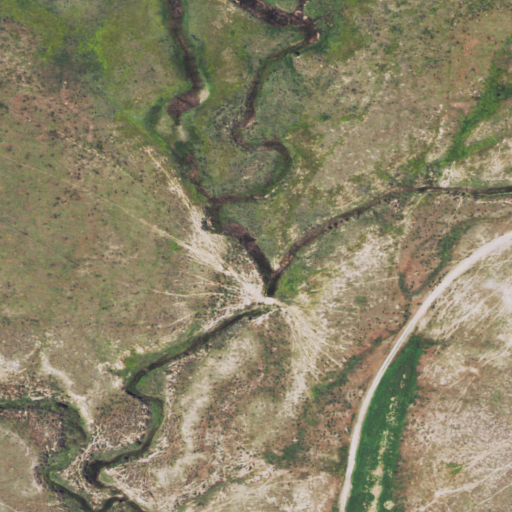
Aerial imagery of valley in Wyoming named Spencer Draw containing shrub, grassland, low intensity development, herbaceous wetlands, and open development